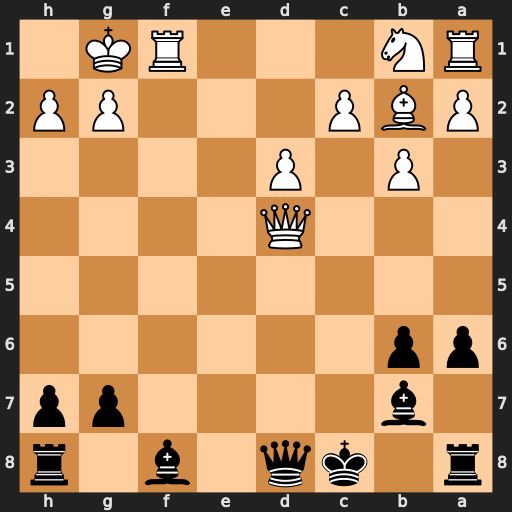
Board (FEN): r1kq1b1r/1b4pp/pp6/8/3Q4/1P1P4/PBP3PP/RN3RK1
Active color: b
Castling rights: -
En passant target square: -
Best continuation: Bc5 Qxc5+ bxc5